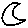
Label: moon